Question: This is resulting in an insane compile time: ~20 seconds. Notice that it creates the global-s9e3ed7fd2e.png image 5 times, as opposed to just once for mobile & once for desktop.
I only see '@import "sprites/global/*.png";' being called twice, hence my confusion.
Here's the config file: <URL>

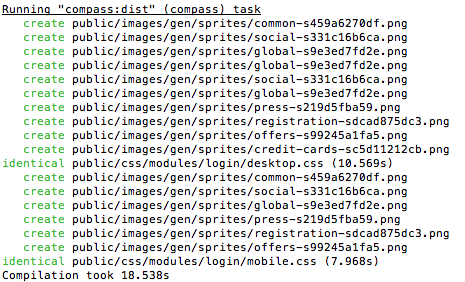
Answer: Try setting 'force:false' on your compass config options, there was a previous issue that caused sprites to be regenerated.
Compilation with Compass and sprites is slow regardless. I had a similar problem: <URL>